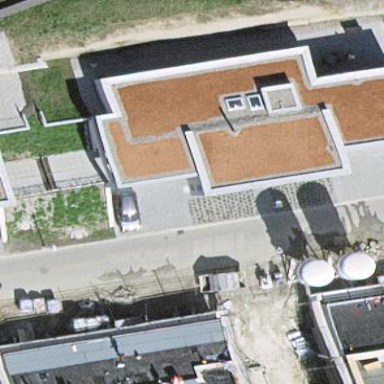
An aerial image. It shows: Flat-roofed house.